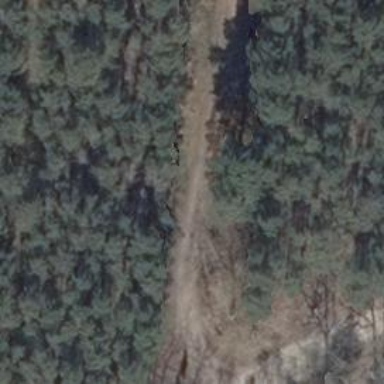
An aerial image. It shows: Dirt track road with grade3 tracktype.